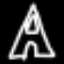
Label: The Eiffel Tower